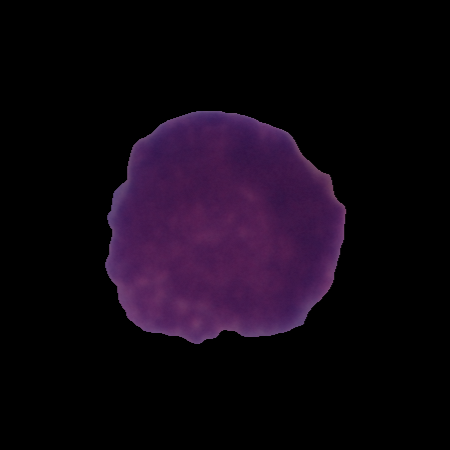
Label: cancer